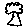
Label: tree